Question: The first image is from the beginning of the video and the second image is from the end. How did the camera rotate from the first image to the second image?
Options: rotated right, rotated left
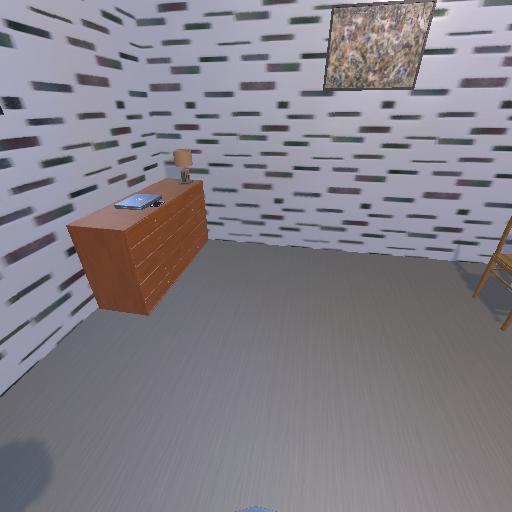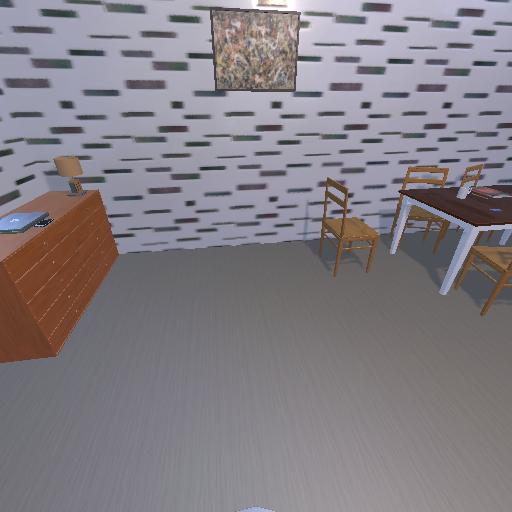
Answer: rotated right